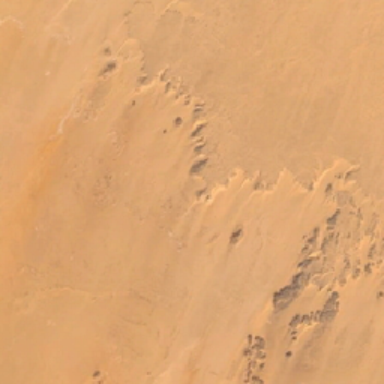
Green areas are grasslands .